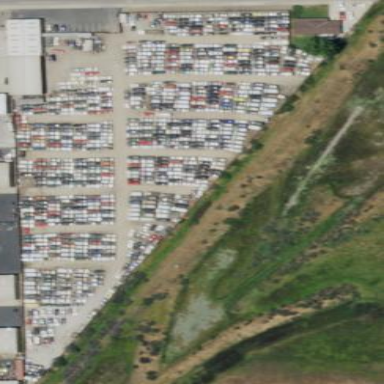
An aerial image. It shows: Industrial area designated as scrap yard.